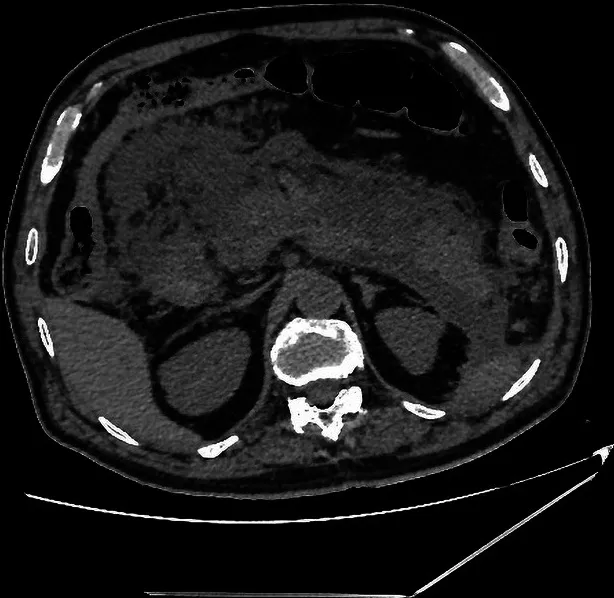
Abdominal CT showed diffuse enlargement of the pancreas and extensive peripancreatic exudation 14 h post endoscopy treatment.
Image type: radiology (ct)